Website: crate-barrel
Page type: delivery-shipping
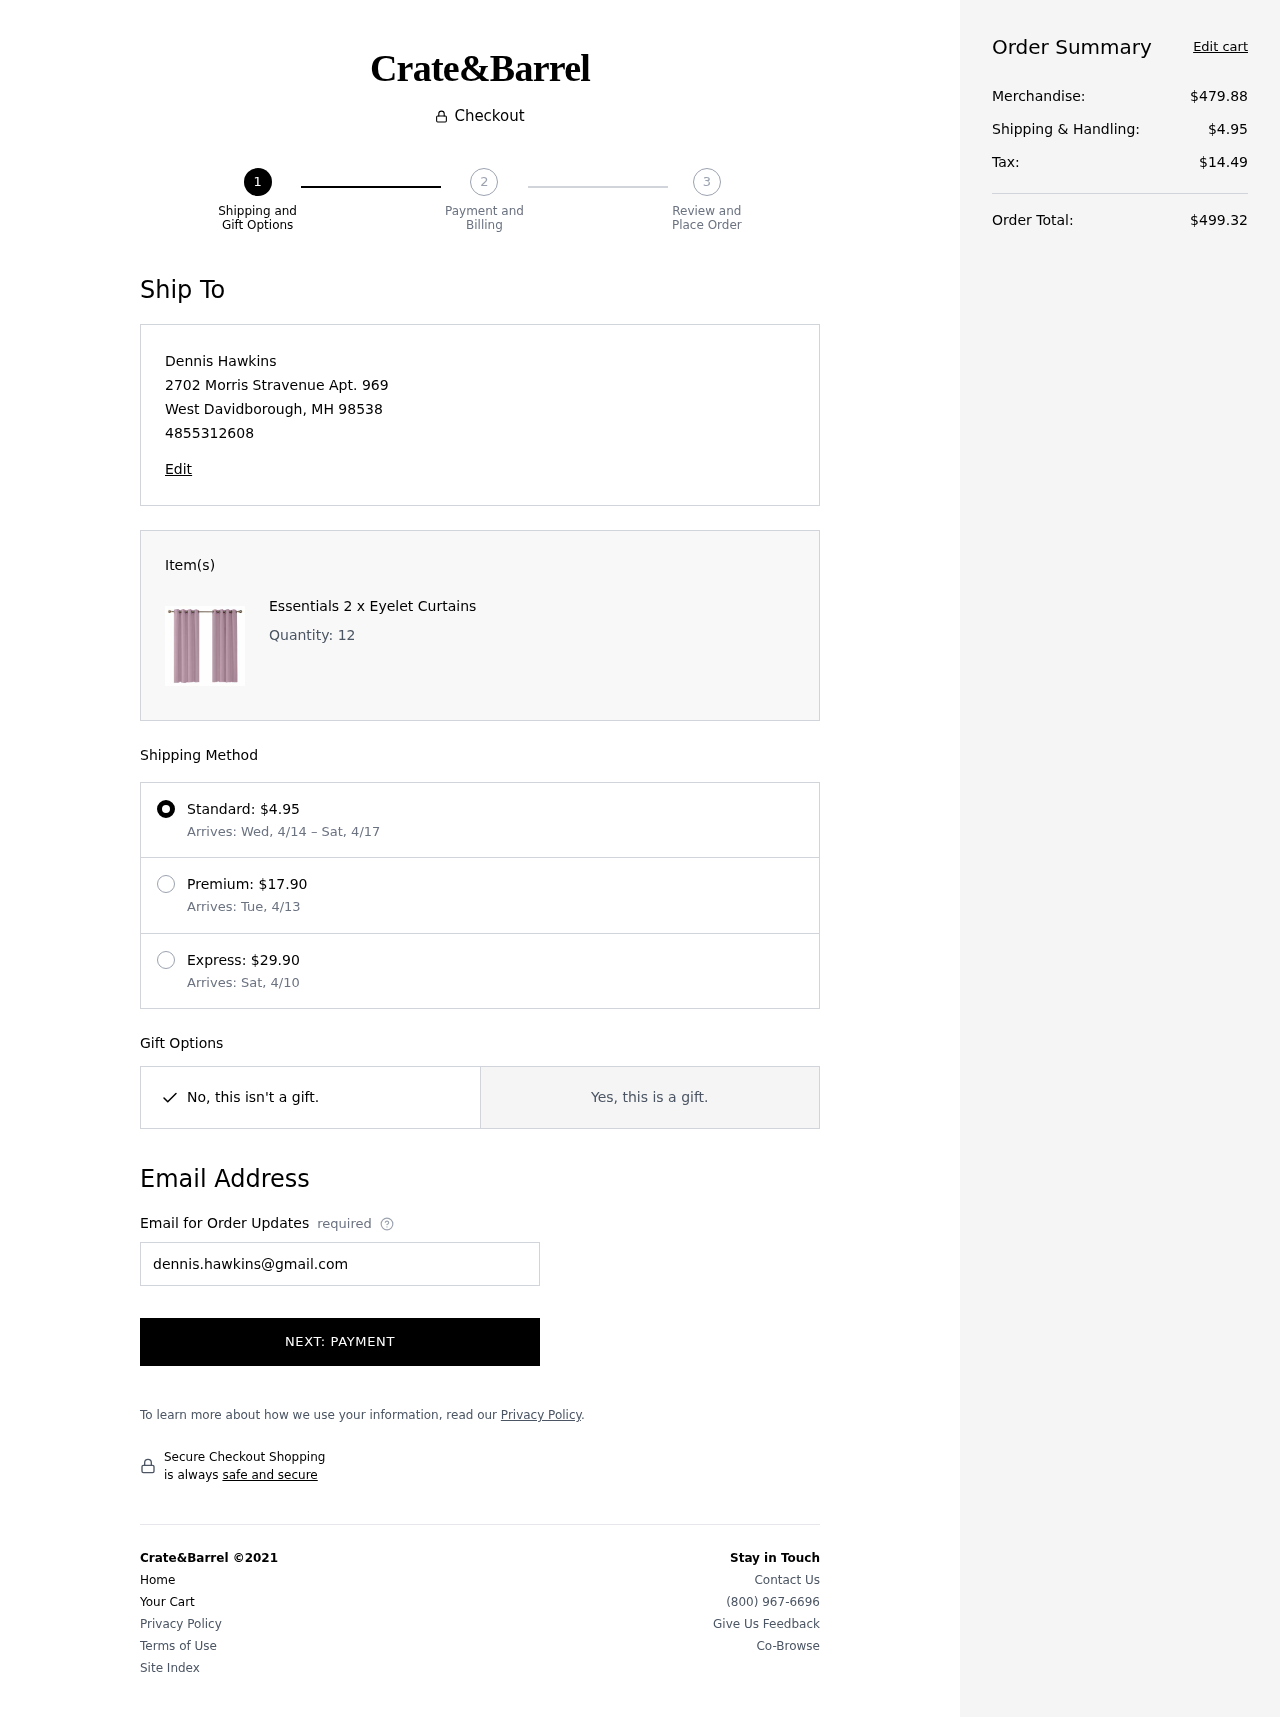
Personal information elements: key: PII_CITY
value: West Davidborough
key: PII_EMAIL
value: dennis.hawkins@gmail.com
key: PII_FULLNAME
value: Dennis Hawkins
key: PII_PHONE
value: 4855312608
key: PII_POSTCODE
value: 98538
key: PII_STATE_ABBR
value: MH
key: PII_STREET
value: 2702 Morris Stravenue Apt. 969
Product elements: key: PRODUCT1_NAME
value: Essentials 2 x Eyelet Curtains
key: PRODUCT1_QUANTITY
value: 12
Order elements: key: ORDER_SHIPPING_COST
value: $4.95
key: ORDER_SHIPPING_DATE
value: Wed, 4/14
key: ORDER_DELIVERY_DATE
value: Sat, 4/17
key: ORDER_SHIPPING_COST2
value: $17.90
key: ORDER_DELIVERY_DATE2
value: Arrives: Tue, 4/13
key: ORDER_SHIPPING_COST3
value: $29.90
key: ORDER_DELIVERY_DATE3
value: Arrives: Sat, 4/10
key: ORDER_SUBTOTAL
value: $479.88
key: ORDER_TAX
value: $14.49
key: ORDER_TOTAL
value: $499.32